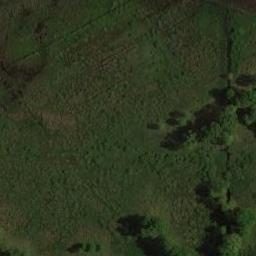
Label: meadow